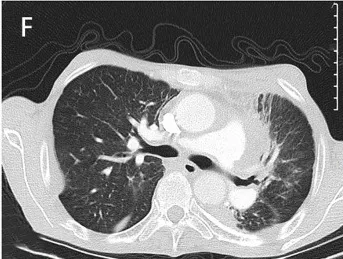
Diagnostic imaging. The chest CT scan lung window (E, F) showed right pleural effusion and bilateral pneumonia.
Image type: radiology (ct)